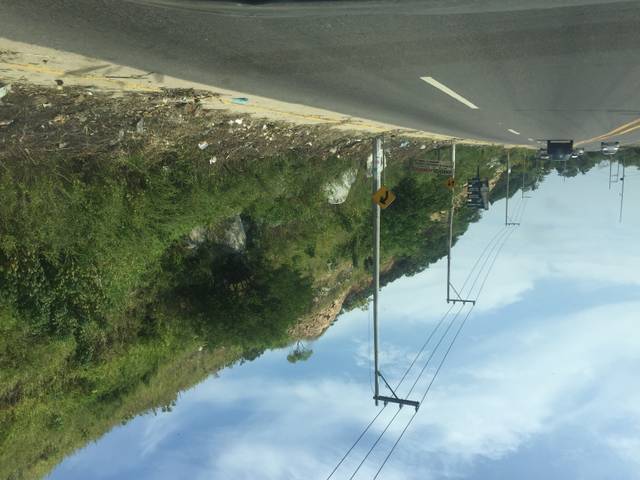
Region: Mexico
Coordinates: 16.869, -99.935